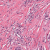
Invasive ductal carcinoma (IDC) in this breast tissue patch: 1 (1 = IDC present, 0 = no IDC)